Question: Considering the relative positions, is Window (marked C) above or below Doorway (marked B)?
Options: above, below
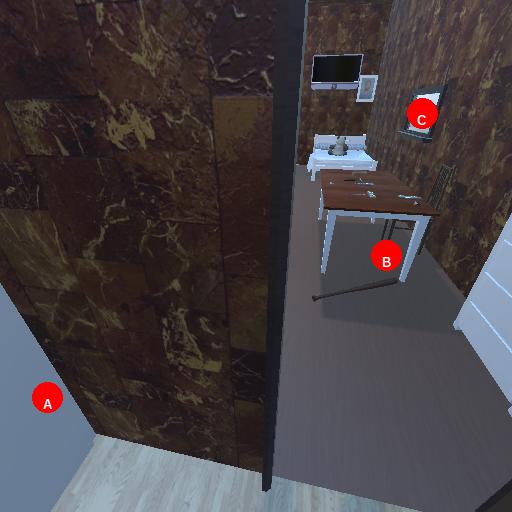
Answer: above